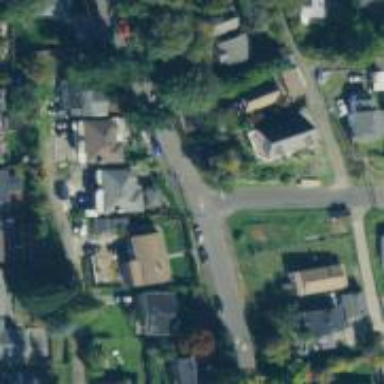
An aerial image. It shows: Living street.